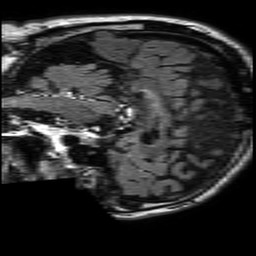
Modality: FLAIR
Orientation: sagittal
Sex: male
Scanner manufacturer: philips
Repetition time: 11 s
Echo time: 0.125 s